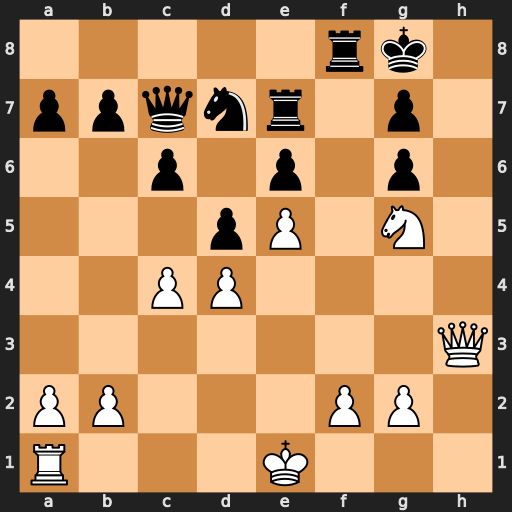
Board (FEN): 5rk1/ppqnr1p1/2p1p1p1/3pP1N1/2PP4/7Q/PP3PP1/R3K3
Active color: w
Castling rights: Q
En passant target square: -
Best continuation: Qh7#